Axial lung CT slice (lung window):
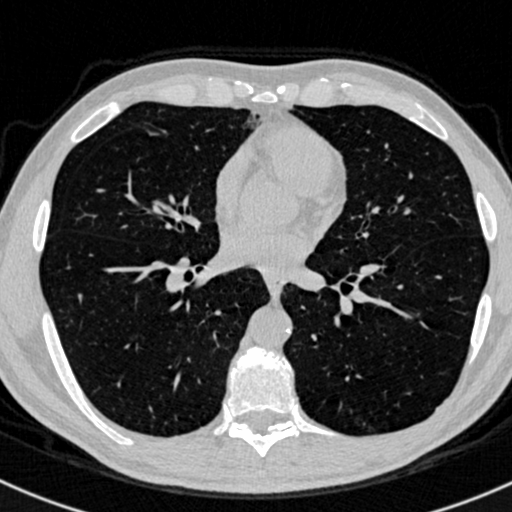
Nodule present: no